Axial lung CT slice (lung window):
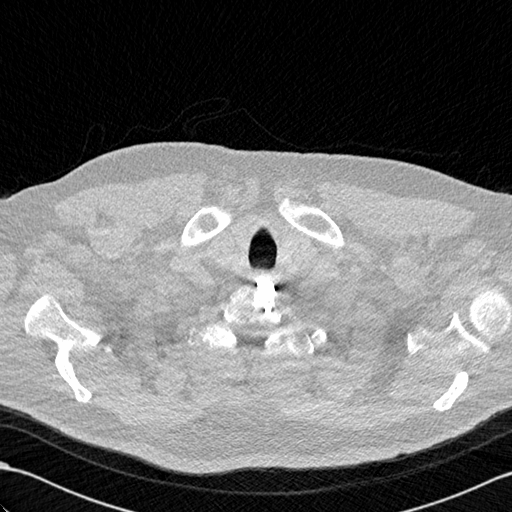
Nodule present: no